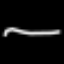
Label: line